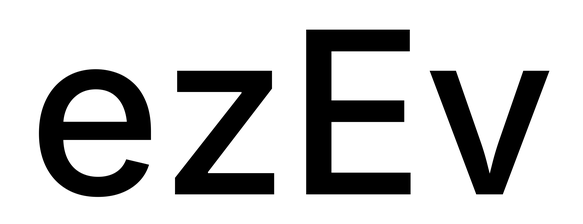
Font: Inter_Medium